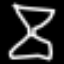
Label: hourglass